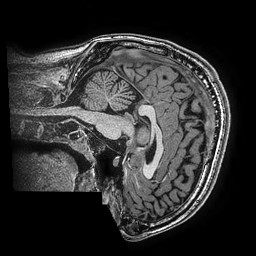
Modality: T1w
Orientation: sagittal
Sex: male
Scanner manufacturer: ge
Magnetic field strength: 3 T
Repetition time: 0.0077 s
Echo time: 0.003436 s